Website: home-depot
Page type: customer-info-address
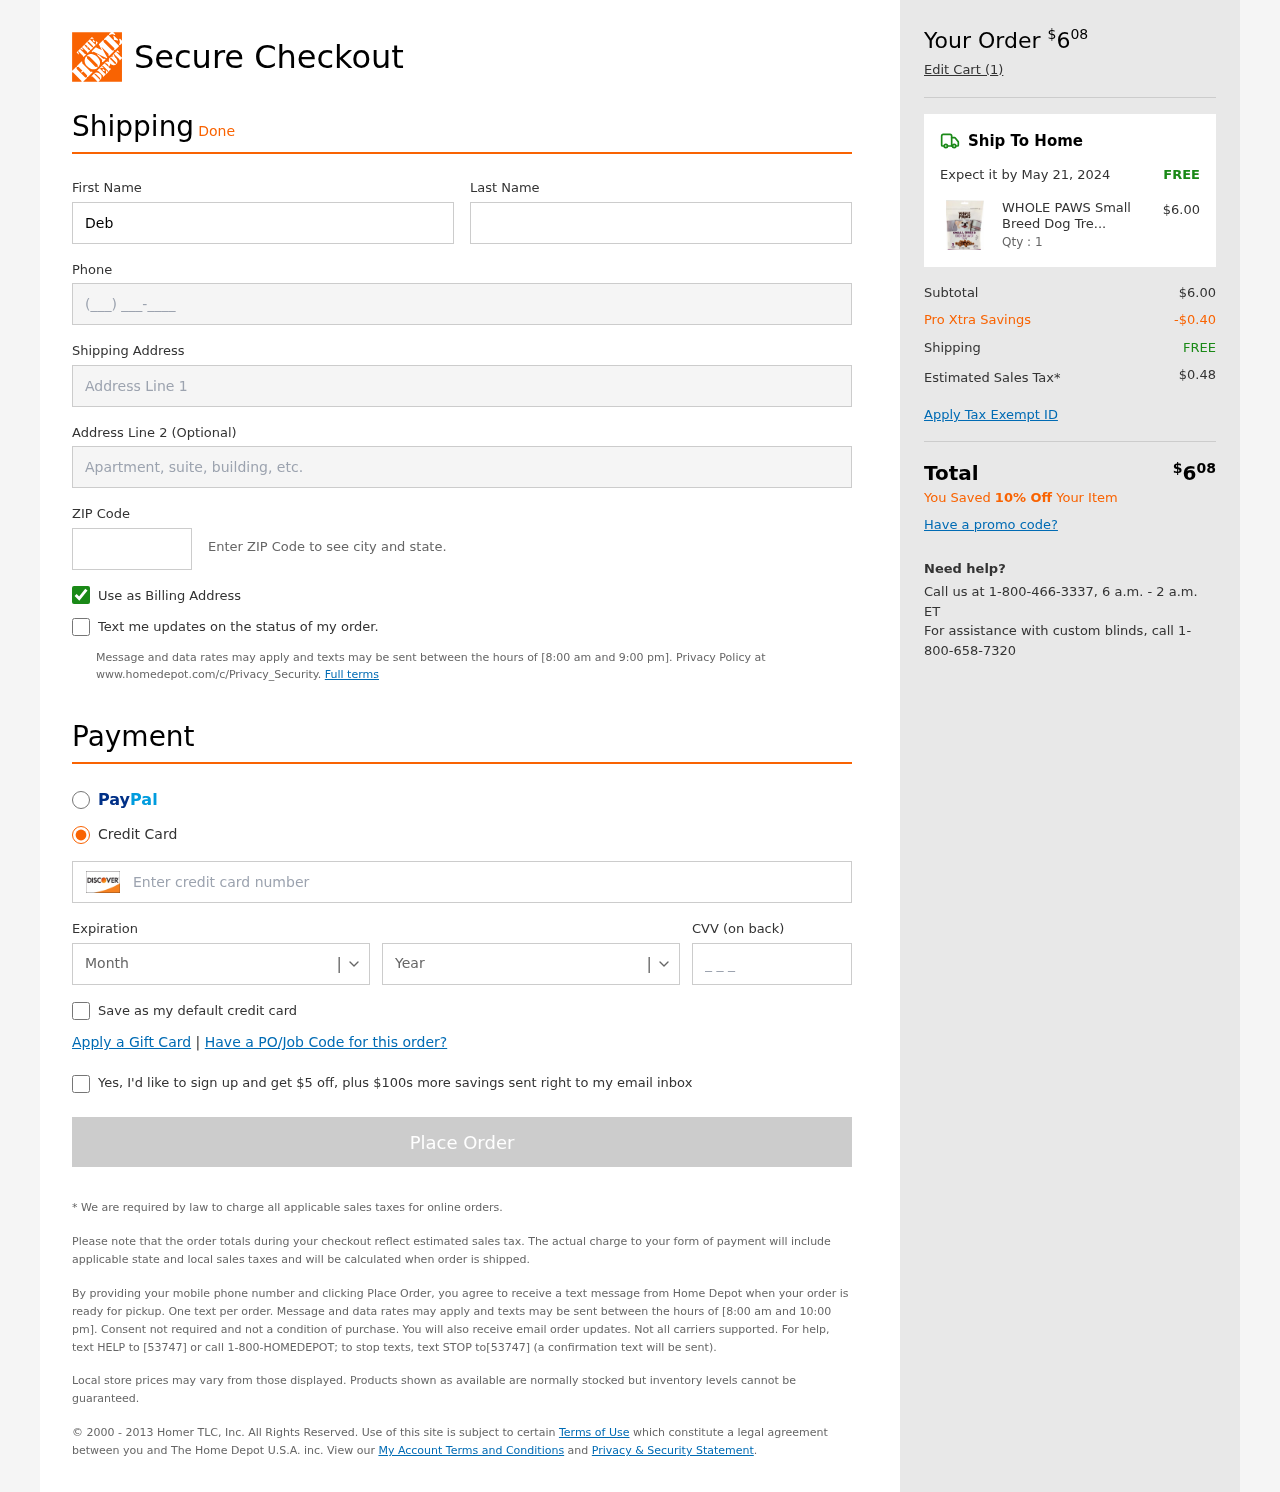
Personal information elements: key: PII_CARD_CVV
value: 209
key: PII_CARD_EXPIRY_MONTH
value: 02
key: PII_CARD_EXPIRY_YEAR
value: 26
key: PII_CARD_NUMBER
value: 6011 6749 5779 9998
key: PII_FIRSTNAME
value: Deborah
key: PII_LASTNAME
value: Ayala
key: PII_PHONE
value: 6043097571
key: PII_POSTCODE
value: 27043
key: PII_STREET
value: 47713 Alexandra Highway
Product elements: key: PRODUCT1_NAME
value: WHOLE PAWS Small Breed Dog Treat, 6 OZ
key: PRODUCT1_PRICE
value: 6
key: PRODUCT1_QUANTITY
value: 1
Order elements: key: ORDER_TOTAL
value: $608
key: ORDER_NUM_ITEMS
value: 1
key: ORDER_DELIVERY_DATE
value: May 21, 2024
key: ORDER_SHIPPING_COST
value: FREE
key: ORDER_SUBTOTAL
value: $6.00
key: ORDER_DISCOUNT
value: -$0.40
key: ORDER_SHIPPING_COST2
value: FREE
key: ORDER_TAX
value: $0.48
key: ORDER_TOTAL2
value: $608
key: ORDER_SAVINGS_MESSAGE
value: You Saved 10% Off Your Item